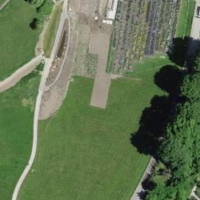
EUNIS habitat code: 53
Species observed at this site:
Certhia brachydactyla
Tachybaptus ruficollis
Corvus corone
Turdus philomelos
Fulica atra
Oenanthe oenanthe
Alcedo atthis
Dendrocopos major
Prunella modularis
Aegithalos caudatus
Buteo buteo
Sylvia atricapilla
Turdus iliacus
Chroicocephalus ridibundus
Phylloscopus collybita
Poecile palustris
Gallinula chloropus
Cygnus olor
Erithacus rubecula
Pica pica
Phoenicurus ochruros
Sitta europaea
Garrulus glandarius
Columba livia
Falco tinnunculus
Picus viridis
Corvus corax
Periparus ater
Motacilla cinerea
Cyanistes caeruleus
Volucella zonaria
Anas platyrhynchos
Alopochen aegyptiaca
Iris sibirica
Chloris chloris
Streptopelia decaocto
Corvus frugilegus
Sturnus vulgaris
Troglodytes troglodytes
Aythya fuligula
Fringilla coelebs
Passer domesticus
Regulus ignicapilla
Carduelis carduelis
Turdus merula
Columba palumbus
Phalacrocorax carbo
Mareca strepera
Parus major
Hirundo rustica
Mergus merganser
Milvus milvus
Turdus pilaris
Cinclus cinclus
Oriolus oriolus
Coccothraustes coccothraustes
Motacilla alba
Delichon urbicum